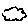
Label: cloud